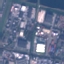
Land use / land cover class: Industrial